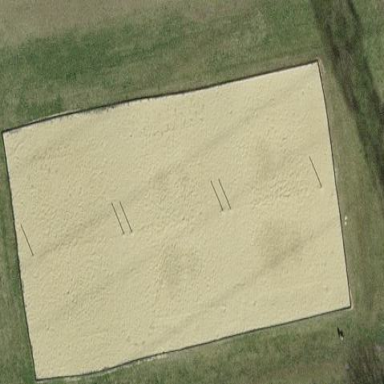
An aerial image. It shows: Sandy pitch for beach volleyball.